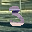
Label: 3